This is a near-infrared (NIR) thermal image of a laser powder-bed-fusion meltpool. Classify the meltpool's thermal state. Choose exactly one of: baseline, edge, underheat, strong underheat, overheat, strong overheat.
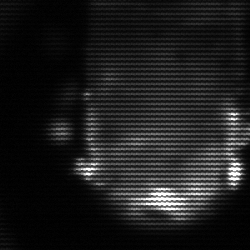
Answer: baseline